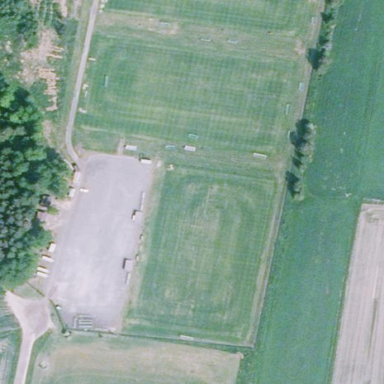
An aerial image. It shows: Sports centre with focus on soccer activities.